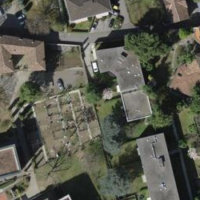
EUNIS habitat code: 54
Species observed at this site:
Pinus strobus